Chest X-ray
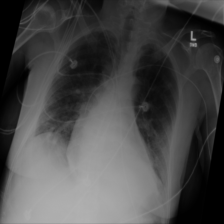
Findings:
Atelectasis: negative
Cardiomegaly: negative
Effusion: negative
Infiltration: negative
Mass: negative
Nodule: negative
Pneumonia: negative
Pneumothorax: negative
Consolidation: negative
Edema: negative
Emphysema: negative
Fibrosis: negative
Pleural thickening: negative
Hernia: negative